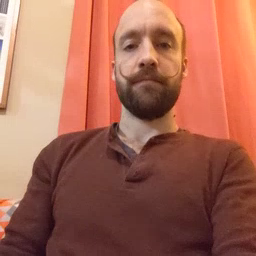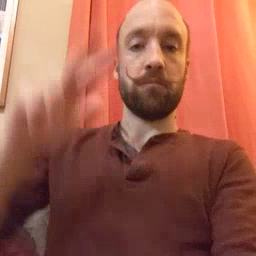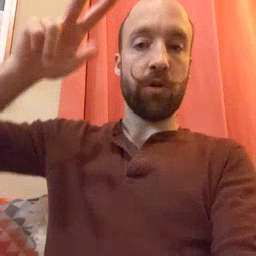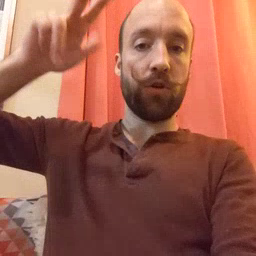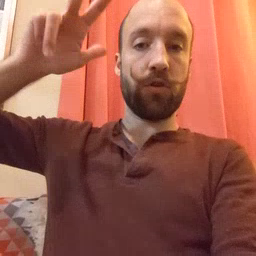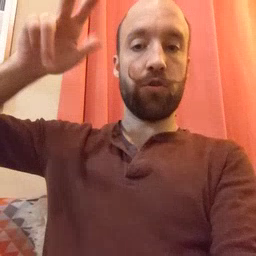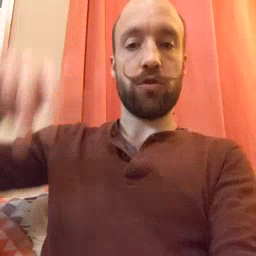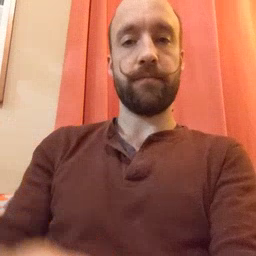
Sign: helicopter